Field crop: maize
Growth stage: 2
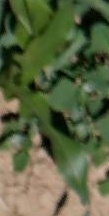
Species: maize